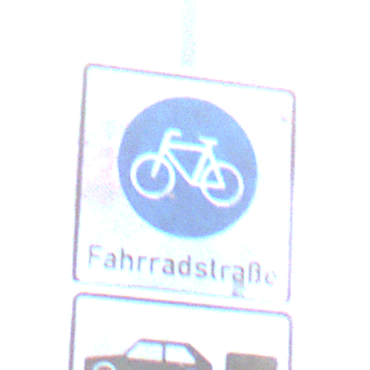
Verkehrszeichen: BeginnFahrradstrasse
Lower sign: MehrspurigeFahrzeugeFrei2
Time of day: SunriseSunset
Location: Outdoor (Nature)
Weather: Clear
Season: NotSpecified
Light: Natural